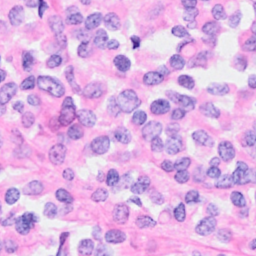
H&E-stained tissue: Breast